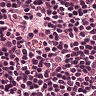
Metastatic tissue present: no